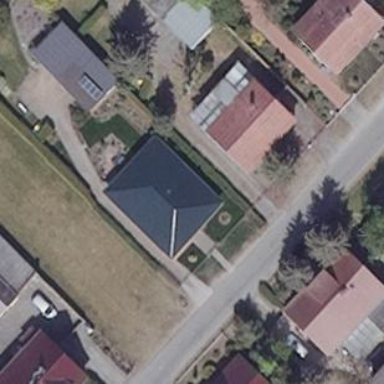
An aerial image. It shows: Residential building with hipped black roof oriented along its structure.